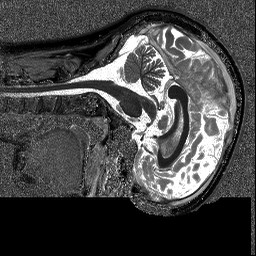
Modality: T1map
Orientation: sagittal
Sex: female